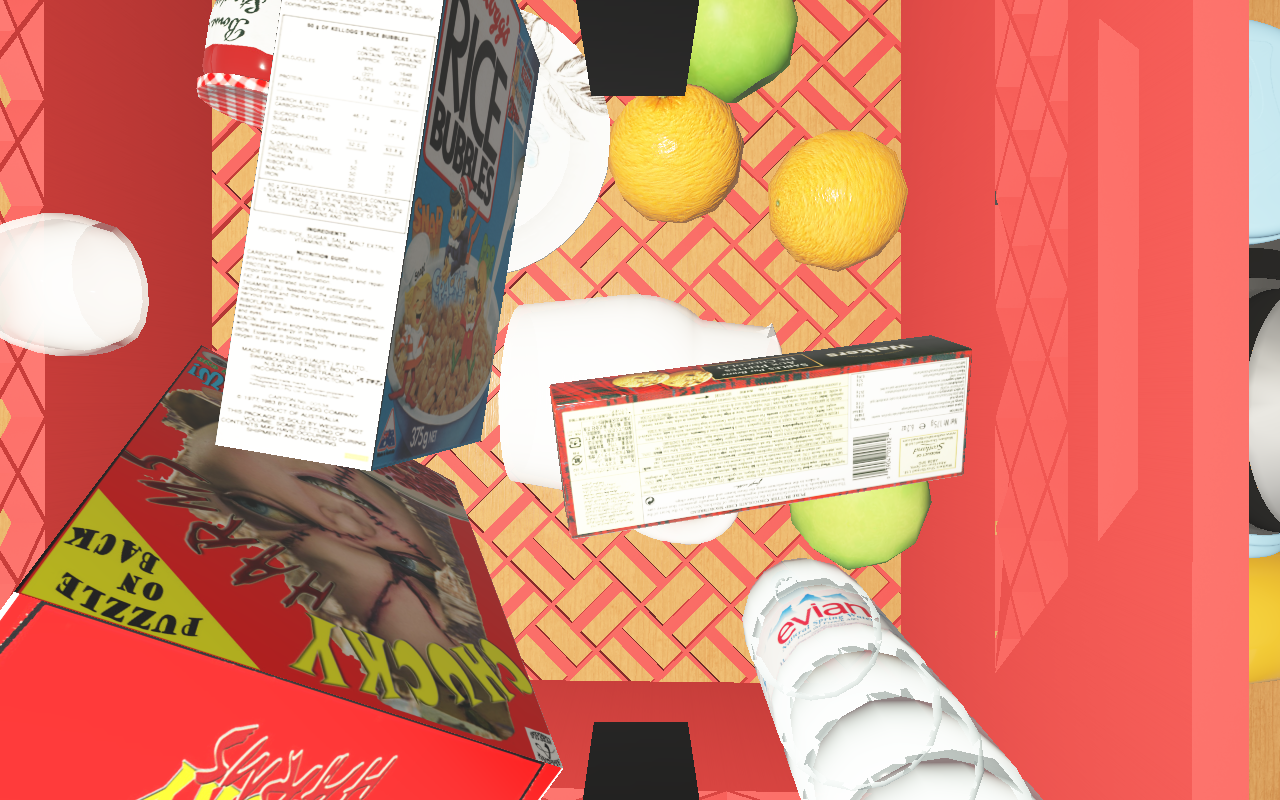
Objects in the scene:
water bottle
apple
apple
orange
orange
glass
wineglass
cereal box
biscuit box